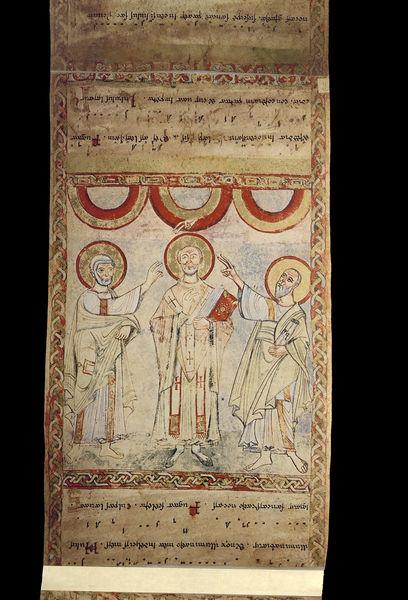
Titel: Exultetrolle, Fragment in 20 Stücken
Standort: Herkunft: Benevent (EU - I - Kampanien)
Institution: Bibliotheca Apostolica Vaticana
Schlagwörter: rot, johannes, gewand, papier, buch, kreuz, heiligenschein, jesus, heilige, heige